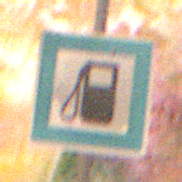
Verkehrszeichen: Tankstelle
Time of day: Night
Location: Outdoor (Nature)
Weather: Clear
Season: NotSpecified
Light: Natural